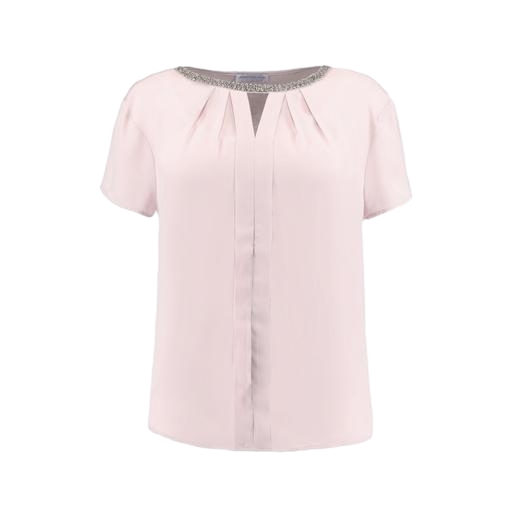
pink donna short-sleeve blouse, blush pleat front tee, pink tahari asl blouse, white background